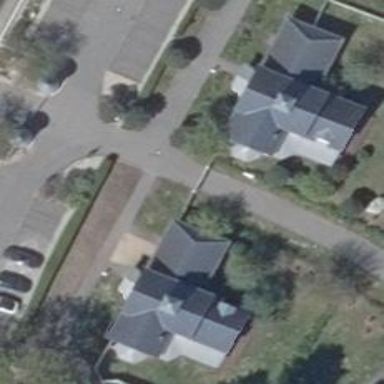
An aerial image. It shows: Driveway.